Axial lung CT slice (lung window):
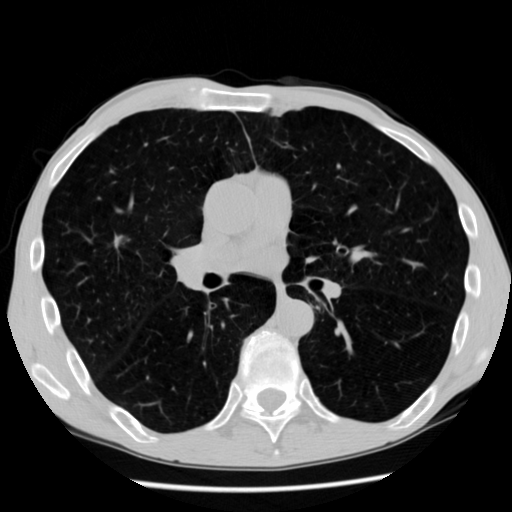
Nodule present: no